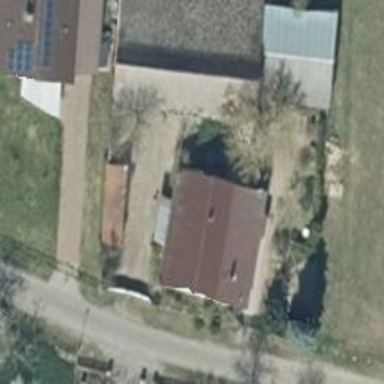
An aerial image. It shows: House with flat grey roof.